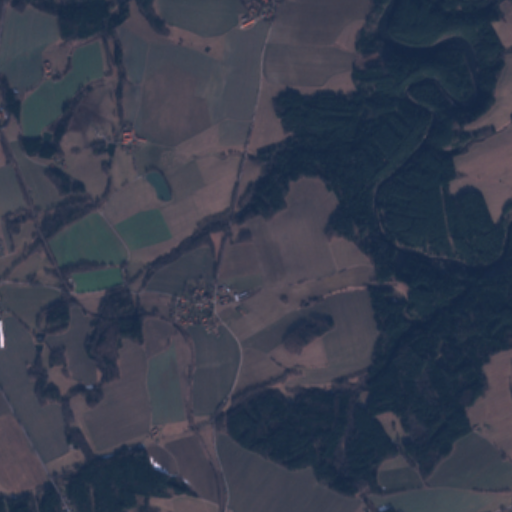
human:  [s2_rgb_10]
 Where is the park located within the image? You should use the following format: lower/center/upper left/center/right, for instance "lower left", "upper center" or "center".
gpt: The park is located in the lower left of the image.
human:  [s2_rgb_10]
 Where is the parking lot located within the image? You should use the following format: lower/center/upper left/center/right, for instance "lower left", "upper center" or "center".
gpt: The parking lot is located in the lower left of the image.
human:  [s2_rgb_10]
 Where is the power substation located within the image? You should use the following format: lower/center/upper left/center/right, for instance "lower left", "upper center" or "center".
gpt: The power substation is located in the center of the image.
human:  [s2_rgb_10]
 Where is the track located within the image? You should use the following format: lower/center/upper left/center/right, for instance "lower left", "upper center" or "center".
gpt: There is no track in the image.